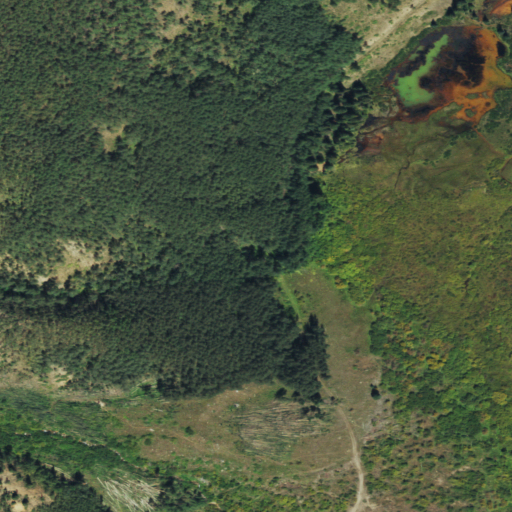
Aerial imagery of valley in Colorado named Full Moon Gulch containing deciduous forest, woody wetlands, evergreen forest, grassland, open development, mixed forest, herbaceous wetlands, and open water